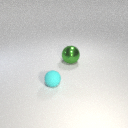
large green metal sphere to the right of small cyan rubber sphere